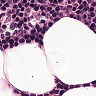
Metastatic tissue present: no